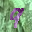
Label: 9